Field crop: maize
Growth stage: 2
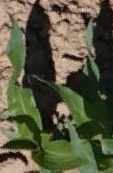
Species: maize